Question: i have a few error. i have a search function from the database. when i run the project, and click the SEARCH button to view in the listview, the popup message out called "Incorrect syntax near "CONCAT". here the code for CONCAT
'''
Dim strSqlSearch As String = "SELECT Room_Code, Room_Type, Room_No, Room_Price, Room_Status, No_of_Occupancy" & _
"FROM Room" & _
"WHERE" & colName(cboSearch.SelectedIndex) & "LIKE CONCAT ('%', @valueName, '%')"
'''
here full code for SEARCH function
'''
Private Sub Search()
ListViewRoom.Items.Clear()
Dim item As New ListViewItem
Dim _isFound As Boolean = False
Dim colName() As String = {"Room_Code", "Room_Type", "Room_No", "Room_Price", "Room_Status", "No_of_Occupancy"}
Dim strSqlSearch As String = "SELECT Room_Code, Room_Type, Room_No, Room_Price, Room_Status, No_of_Occupancy" & _
"FROM Room" & _
"WHERE" & colName(cboSearch.SelectedIndex) & "LIKE CONCAT ('%', @valueName, '%')"
dbSource = "Data Source=LAILATUL-PC\SERVER;Initial Catalog=HotelManagementSystem;Integrated Security=True"
Using con As New SqlClient.SqlConnection("Data Source=LAILATUL-PC\SERVER;Initial Catalog=HotelManagementSystem;Integrated Security=True")
Using com As New SqlClient.SqlCommand()
With com
.Connection = con
.CommandType = CommandType.Text
.CommandText = strSqlSearch
.Parameters.AddWithValue("@valueName", txtSearch.Text)
End With
Try
con.Open()
Dim dr As SqlClient.SqlDataReader = com.ExecuteReader
While dr.Read
_isFound = True
item = ListViewRoom.Items.Add(dr("Room_Code").ToString)
item.SubItems.Add(dr("Room_Type".ToString))
item.SubItems.Add(dr("Room_No".ToString))
item.SubItems.Add(dr("Room_Price".ToString))
item.SubItems.Add(dr("Room_Status".ToString))
item.SubItems.Add(dr("No_of_Occupancy".ToString))
End While
If Not _isFound Then
MsgBox("No results found.", MsgBoxStyle.OkOnly, "Information")
End If
Catch ex As Exception
MsgBox(ex.Message.ToString(), MsgBoxStyle.OkOnly, "Error")
End Try
End Using
End Using
End Sub
'''
I hope u can help me. Tq
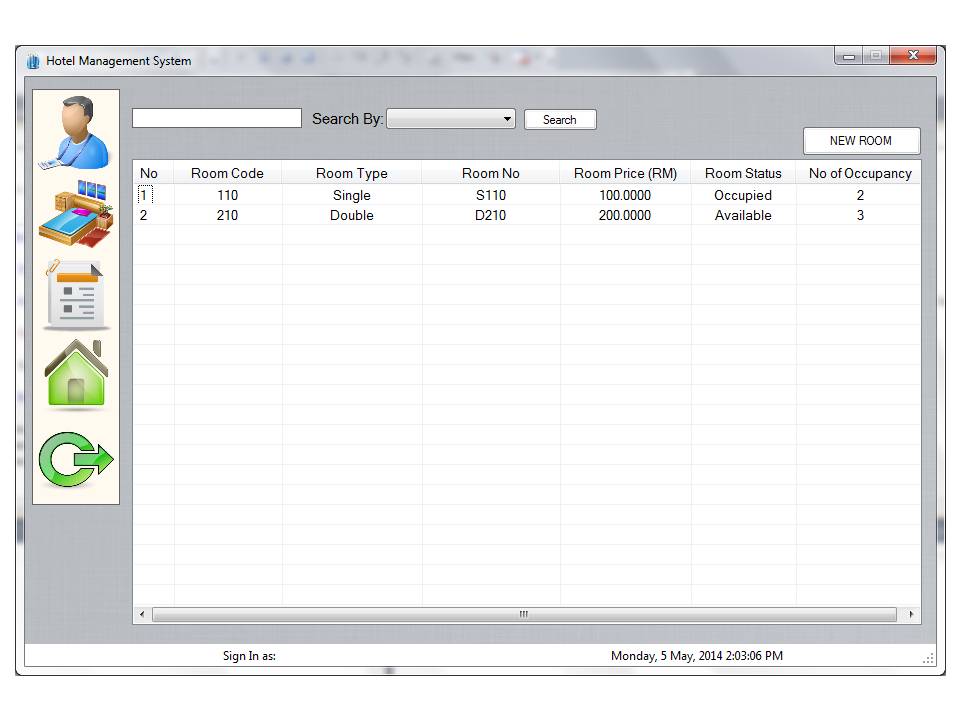
Answer: You don't need to use the CONCAT. just remove it from the SQL and it should work.
Try this:
'''
Dim strSqlSearch As String = "SELECT Room_Code, Room_Type, Room_No, Room_Price, Room_Status, No_of_Occupancy" & _
"FROM Room" & _
"WHERE" & colName(cboSearch.SelectedIndex) & "LIKE '%'+ @valueName +'%'"
'''
'''
Dim strSqlSearch As String = "SELECT Room_Code, Room_Type, Room_No, Room_Price, Room_Status, No_of_Occupancy" & _
"FROM Room" & _
"WHERE" & colName(cboSearch.SelectedIndex) & "LIKE '%" & txtSearch.Text & "%'"
'''
And remove the parameter form the SqlCommand.